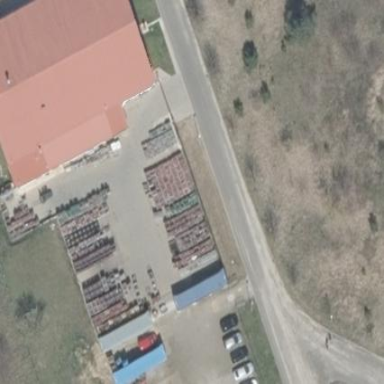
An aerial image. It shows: Industrial building.